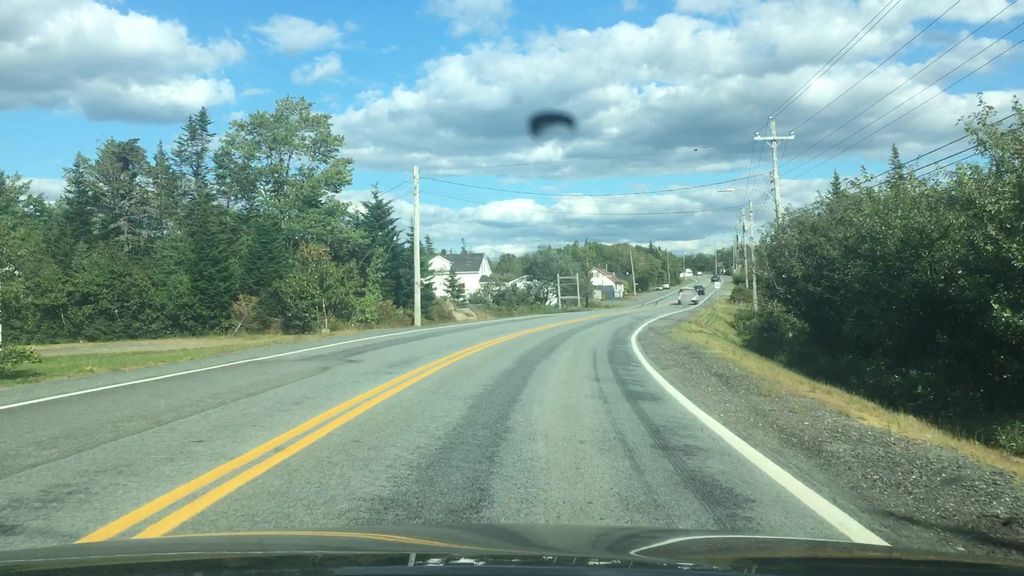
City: halifax